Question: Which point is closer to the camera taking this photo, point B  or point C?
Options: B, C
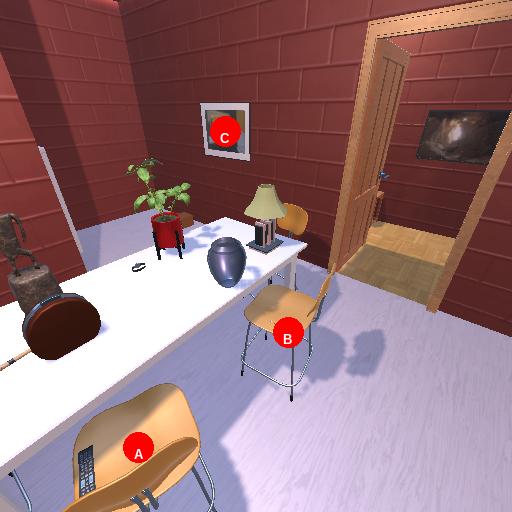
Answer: B